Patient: sex M, age 76
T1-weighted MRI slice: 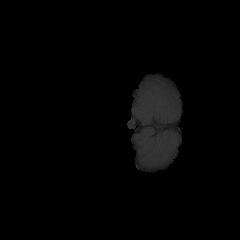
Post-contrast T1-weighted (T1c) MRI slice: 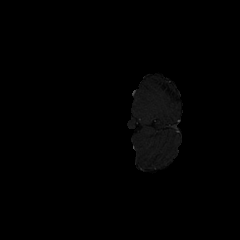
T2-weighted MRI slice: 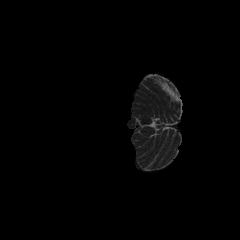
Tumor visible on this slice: no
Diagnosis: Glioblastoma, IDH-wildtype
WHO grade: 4